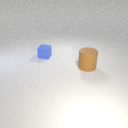
large brown rubber cylinder in front of small blue rubber cube